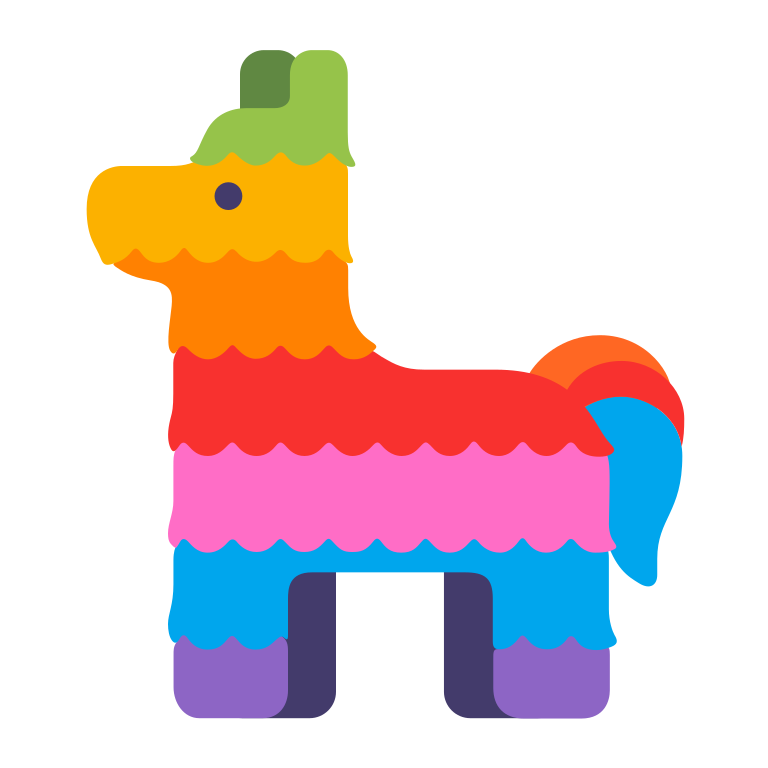
piñata flat